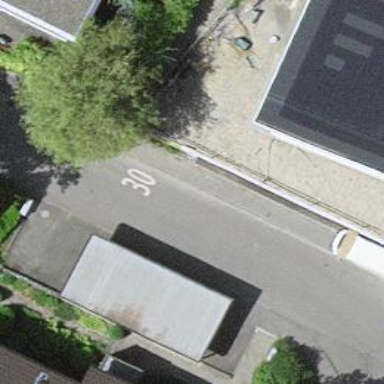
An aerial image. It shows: Road with steps.